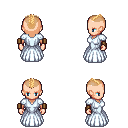
a pixel art fantasy rpg character, female body template, human, light skin, underdress, white pants, light blonde short mohawk hairstyle, leather bracers, black shoes, four views (front, back, left, right), 2x2 character sprite sheet, small pixel art, hard edges, no anti-aliasing